Question: I want to display the searched node and its parents only. I wanted to exclude the unrelated nodes. My code only does search and display but it does not filter out the other nodes. They are still in the display.
What approach can be done to do this? You can get what I mean by going the Eclipse's Run Configurations' Search function. It only displays what is searched and it's "parents".

Thank you so much for your input . I am trapped here for days . =(
Here is my code:
'''
import java.awt.BorderLayout;
import java.awt.event.ActionEvent;
import java.awt.event.ActionListener;
import java.util.Enumeration;
import javax.swing.BorderFactory;
import javax.swing.JButton;
import javax.swing.JFrame;
import javax.swing.JPanel;
import javax.swing.JScrollPane;
import javax.swing.JTextField;
import javax.swing.JTree;
import javax.swing.tree.DefaultMutableTreeNode;
import javax.swing.tree.DefaultTreeModel;
import javax.swing.tree.MutableTreeNode;
import javax.swing.tree.TreeNode;
import javax.swing.tree.TreePath;
public class SearchTree extends JFrame {
private DefaultMutableTreeNode root = new DefaultMutableTreeNode("Root");
private DefaultTreeModel model = new DefaultTreeModel(root);
private JTree tree = new JTree(model);
private JButton searchButton = new JButton("Search Node");
private JTextField searchText;
public SearchTree() {
DefaultMutableTreeNode n1 = new DefaultMutableTreeNode("Sample 1");
n1.add(new DefaultMutableTreeNode("2nd level: Child l"));
n1.add(new DefaultMutableTreeNode("Search Me"));
n1.add(new DefaultMutableTreeNode("Bob"));
DefaultMutableTreeNode n2 = new DefaultMutableTreeNode("Find me");
n2.add(new DefaultMutableTreeNode("2nd level: Child 2"));
n2.add(new DefaultMutableTreeNode("Peter"));
n2.add(new DefaultMutableTreeNode("Lily"));
DefaultMutableTreeNode n3 = new DefaultMutableTreeNode("Explore me");
n3.add(new DefaultMutableTreeNode("2nd level: Child 3"));
n3.add(new DefaultMutableTreeNode("Rome"));
n3.add(new DefaultMutableTreeNode("Italy"));
root.add(n1);
root.add(n2);
root.add(n3);
tree.setEditable(true);
tree.setSelectionRow(0);
JScrollPane scrollPane = new JScrollPane(tree);
getContentPane().add(scrollPane, BorderLayout.CENTER);
JPanel searchPanel = new JPanel();
searchPanel.setBorder(BorderFactory.createEtchedBorder());
searchText = new JTextField(10);
searchPanel.add(searchText);
searchButton.addActionListener(new ActionListener() {
public void actionPerformed(ActionEvent e) {
DefaultMutableTreeNode node = searchNode(searchText.getText());
if (node != null) {
TreeNode[] nodes = model.getPathToRoot(node);
TreePath path = new TreePath(nodes);
tree.scrollPathToVisible(path);
tree.setSelectionPath(path);
} else {
System.out.println("Node with string "
+ searchText.getText() + " not found");
}
}
});
searchPanel.add(searchButton);
getContentPane().add(searchPanel, BorderLayout.SOUTH);
setSize(700, 400);
setVisible(true);
}
public DefaultMutableTreeNode searchNode(String nodeStr) {
DefaultMutableTreeNode node = null;
Enumeration e = root.breadthFirstEnumeration();
while (e.hasMoreElements()) {
node = (DefaultMutableTreeNode) e.nextElement();
if (nodeStr.equals(node.getUserObject().toString())) {
return node;
}
}
return null;
}
public void removeNode(DefaultMutableTreeNode selNode) {
if (selNode == null) {
return;
}
MutableTreeNode parent = (MutableTreeNode) (selNode.getParent());
if (parent == null) {
return;
}
MutableTreeNode toBeSelNode = getSibling(selNode);
if (toBeSelNode == null) {
toBeSelNode = parent;
}
TreeNode[] nodes = model.getPathToRoot(toBeSelNode);
TreePath path = new TreePath(nodes);
tree.scrollPathToVisible(path);
tree.setSelectionPath(path);
model.removeNodeFromParent(selNode);
}
private MutableTreeNode getSibling(DefaultMutableTreeNode selNode) {
MutableTreeNode sibling = (MutableTreeNode) selNode
.getPreviousSibling();
if (sibling == null) {
sibling = (MutableTreeNode) selNode.getNextSibling();
}
return sibling;
}
public static void main(String[] arg) {
SearchTree st = new SearchTree();
}
}
'''
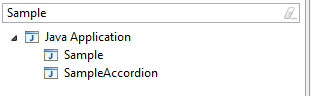
Answer: I think that's what you were looking for:
'''
import java.awt.BorderLayout;
import java.util.ArrayList;
import javax.swing.BorderFactory;
import javax.swing.JFrame;
import javax.swing.JLabel;
import javax.swing.JPanel;
import javax.swing.JScrollPane;
import javax.swing.JTextField;
import javax.swing.JTree;
import javax.swing.WindowConstants;
import javax.swing.event.DocumentEvent;
import javax.swing.event.DocumentListener;
import javax.swing.tree.DefaultMutableTreeNode;
import javax.swing.tree.DefaultTreeModel;
import javax.swing.tree.MutableTreeNode;
import javax.swing.tree.TreeNode;
import javax.swing.tree.TreePath;
public class SearchTree extends JFrame {
private final DefaultMutableTreeNode root = new DefaultMutableTreeNode("Root");
private final DefaultTreeModel model = new DefaultTreeModel(root);
private final JTree tree = new JTree(model);
private final JLabel searchLabel = new JLabel("Enter Node to be searched");
private final JTextField searchText;
private final ArrayList<DefaultMutableTreeNode> initNodes = new ArrayList<>();
public SearchTree() {
DefaultMutableTreeNode n1 = new DefaultMutableTreeNode("Sample 1");
n1.add(new DefaultMutableTreeNode("2nd level: Child l"));
n1.add(new DefaultMutableTreeNode("Search Me"));
n1.add(new DefaultMutableTreeNode("Bob"));
DefaultMutableTreeNode n2 = new DefaultMutableTreeNode("Find me");
n2.add(new DefaultMutableTreeNode("2nd level: Child 2"));
n2.add(new DefaultMutableTreeNode("Peter"));
n2.add(new DefaultMutableTreeNode("Lily"));
DefaultMutableTreeNode n3 = new DefaultMutableTreeNode("Explore me");
n3.add(new DefaultMutableTreeNode("Search Me Please"));
n3.add(new DefaultMutableTreeNode("Rome"));
n3.add(new DefaultMutableTreeNode("Italy"));
initNodes.add(n1);
initNodes.add(n2);
initNodes.add(n3);
root.add(n1);
root.add(n2);
root.add(n3);
tree.setEditable(true);
tree.setSelectionRow(0);
JScrollPane scrollPane = new JScrollPane(tree);
getContentPane().add(scrollPane, BorderLayout.CENTER);
JPanel searchPanel = new JPanel();
searchPanel.setBorder(BorderFactory.createEtchedBorder());
searchText = new JTextField(20);
searchText.getDocument().addDocumentListener(new SearchListener());
searchPanel.add(searchText);
searchPanel.add(searchLabel);
getContentPane().add(searchPanel, BorderLayout.SOUTH);
setSize(700, 400);
setVisible(true);
setDefaultCloseOperation(WindowConstants.EXIT_ON_CLOSE);
}
public void removeNode(DefaultMutableTreeNode selNode) {
if (selNode == null) {
return;
}
MutableTreeNode parent = (MutableTreeNode) (selNode.getParent());
if (parent == null) {
return;
}
MutableTreeNode toBeSelNode = getSibling(selNode);
if (toBeSelNode == null) {
toBeSelNode = parent;
}
TreeNode[] nodes = model.getPathToRoot(toBeSelNode);
TreePath path = new TreePath(nodes);
tree.scrollPathToVisible(path);
tree.setSelectionPath(path);
model.removeNodeFromParent(selNode);
initNodes.remove(selNode);
}
private MutableTreeNode getSibling(DefaultMutableTreeNode selNode) {
MutableTreeNode sibling = (MutableTreeNode) selNode
.getPreviousSibling();
if (sibling == null) {
sibling = (MutableTreeNode) selNode.getNextSibling();
}
return sibling;
}
private class SearchListener implements DocumentListener {
boolean expandIt = false;
@Override
public void insertUpdate(DocumentEvent e) {
documentListener();
}
@Override
public void removeUpdate(DocumentEvent e) {
documentListener();
}
@Override
public void changedUpdate(DocumentEvent e) {
documentListener();
}
private void documentListener() {
ArrayList<DefaultMutableTreeNode> list = searchNode(searchText.getText());
root.removeAllChildren();
for (DefaultMutableTreeNode mtn : list) {
root.add(mtn);
}
model.reload(root);
if (expandIt) {
for (int i = 0; i < tree.getRowCount(); i++) {
tree.expandRow(i);
}
}
}
public ArrayList<DefaultMutableTreeNode> searchNode(String nodeStr) {
if (nodeStr == null || nodeStr.isEmpty()) {
expandIt = false;
return initNodes;
}
expandIt = true;
ArrayList<DefaultMutableTreeNode> list = new ArrayList<>();
for (DefaultMutableTreeNode mtn : initNodes) {
if (checkText(mtn, nodeStr)) {
list.add(mtn);
continue;
}
DefaultMutableTreeNode parent = (DefaultMutableTreeNode) mtn.clone();
for (int i = 0; i < mtn.getChildCount(); i++) {
DefaultMutableTreeNode child = (DefaultMutableTreeNode) mtn.getChildAt(i);
if (checkText(child, nodeStr)) {
parent.add((DefaultMutableTreeNode) child.clone());
}
}
if (parent.getChildCount() > 0) {
list.add(parent);
}
}
return list;
}
public boolean checkText(DefaultMutableTreeNode node, String text) {
return node.getUserObject().toString().toLowerCase().startsWith(text.toLowerCase());
}
}
public static void main(String[] arg) {
SearchTree st = new SearchTree();
}
}
'''